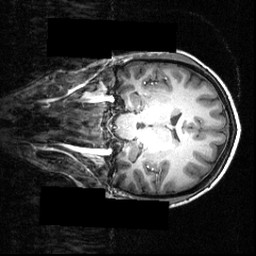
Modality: T1w
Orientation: coronal
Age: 20
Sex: female
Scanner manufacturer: siemens
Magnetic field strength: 3.951 T
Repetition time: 1.5 s
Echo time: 0.00335 s